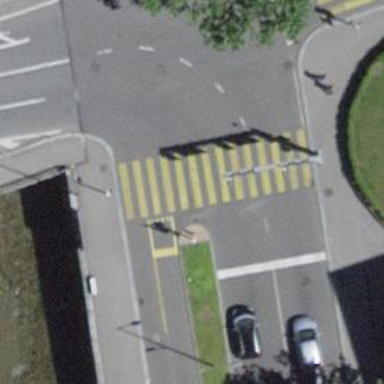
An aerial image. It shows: Road crossing with traffic signals.